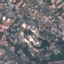
Land use / land cover class: Residential